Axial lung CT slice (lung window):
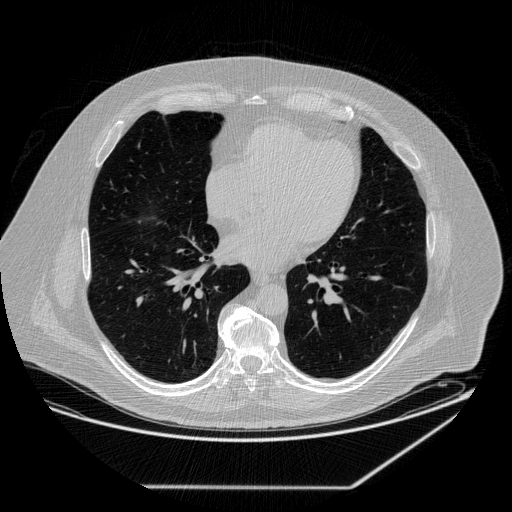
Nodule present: no